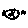
Label: fish